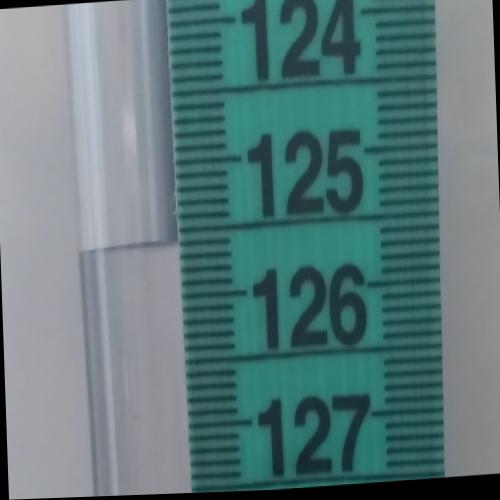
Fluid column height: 125.6 cm